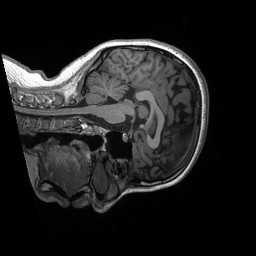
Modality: T1w
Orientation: sagittal
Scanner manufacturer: siemens
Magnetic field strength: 3 T
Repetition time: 2.4 s
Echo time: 0.00224 s